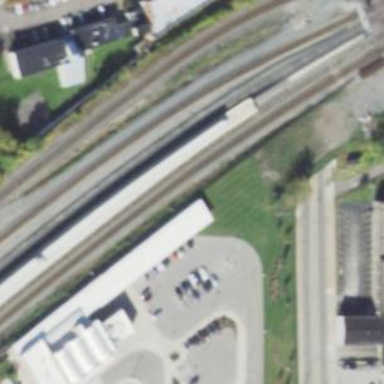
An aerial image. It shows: Platform edge at railway station.